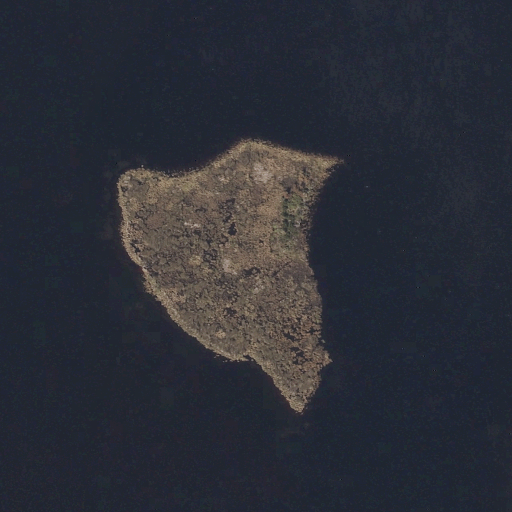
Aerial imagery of island in Alabama named Alligator Island containing open water and herbaceous wetlands